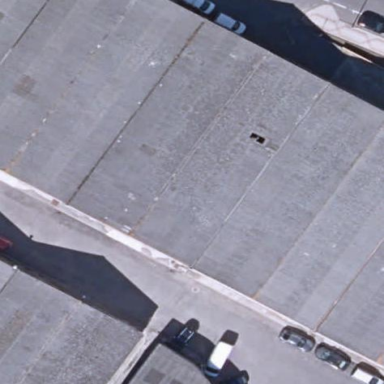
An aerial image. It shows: Industrial building.